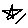
Label: star